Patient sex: M
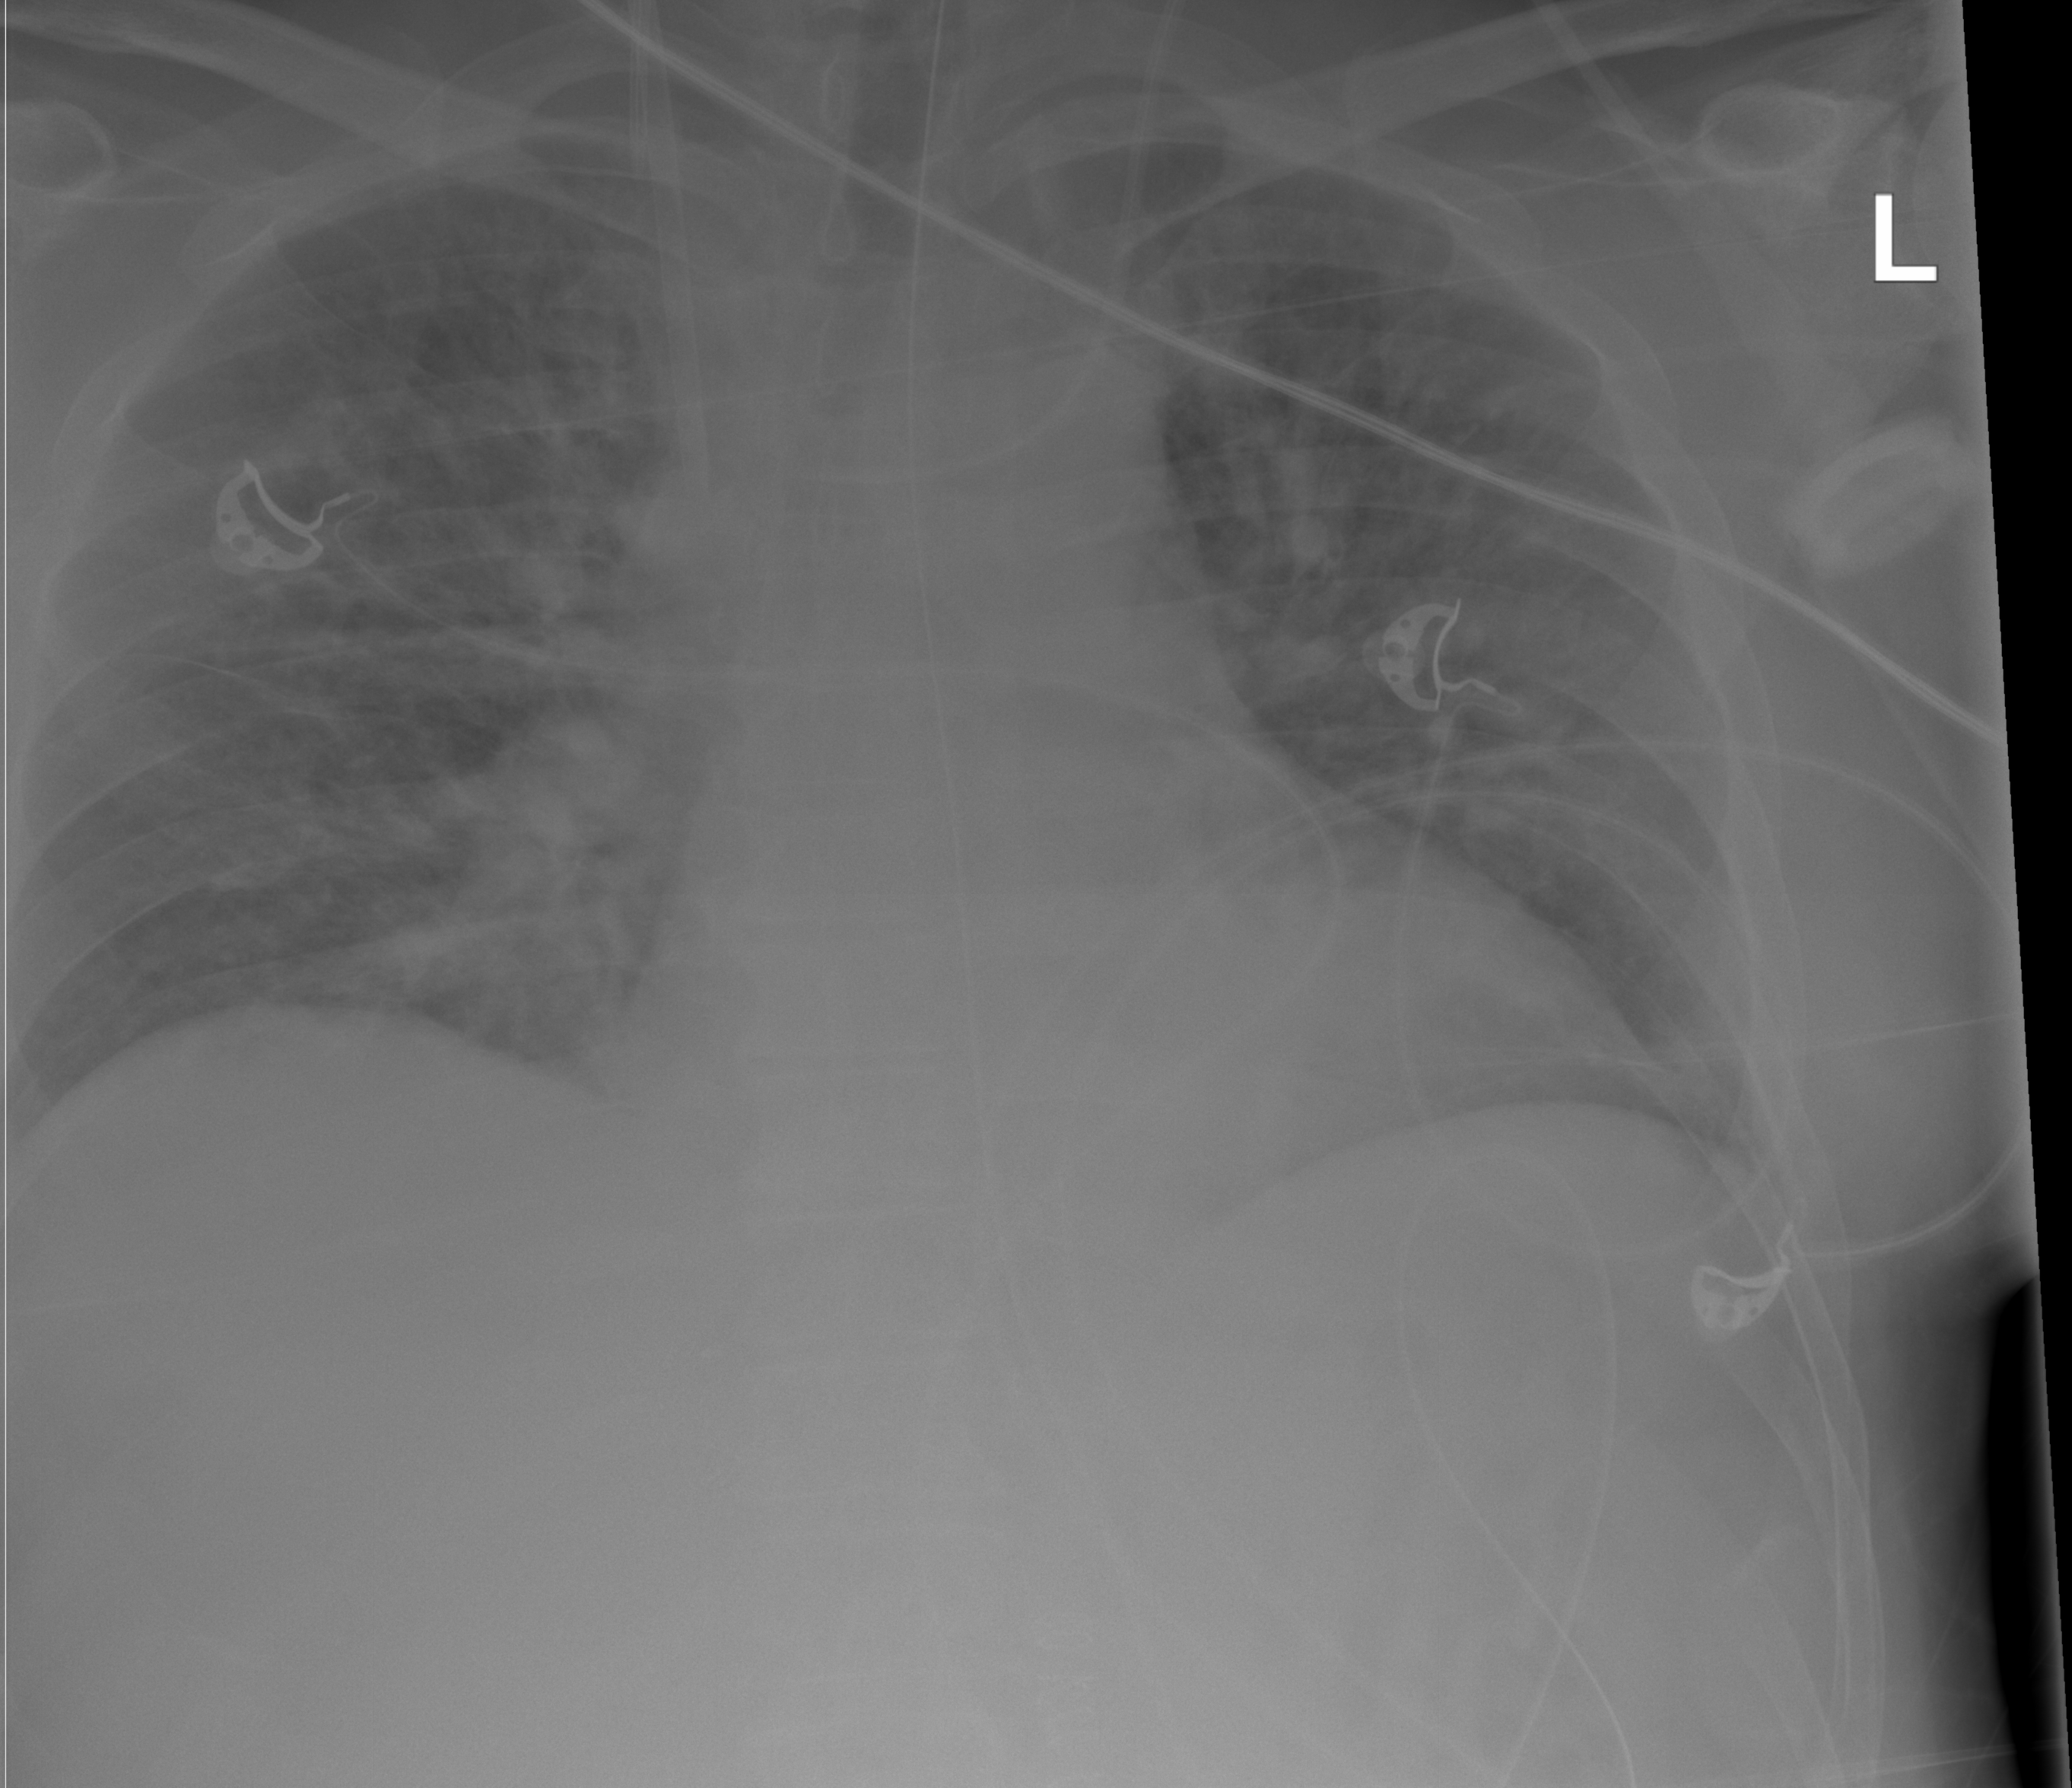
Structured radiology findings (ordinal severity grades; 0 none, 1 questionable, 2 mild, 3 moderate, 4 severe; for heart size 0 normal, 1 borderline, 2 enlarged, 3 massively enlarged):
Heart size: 0
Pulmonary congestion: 0
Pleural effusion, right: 0
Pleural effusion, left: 0
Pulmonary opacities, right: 0
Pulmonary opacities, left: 0
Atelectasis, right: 2
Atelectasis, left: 0